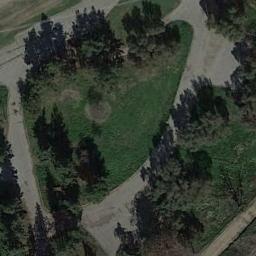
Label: meadow